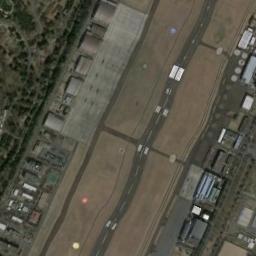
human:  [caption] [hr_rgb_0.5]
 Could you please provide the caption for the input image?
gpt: There is an airport surrounded by many houses and trees .

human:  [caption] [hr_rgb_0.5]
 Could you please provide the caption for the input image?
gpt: An airport with some runways and an open area in the vacant lot and some buildings beside .

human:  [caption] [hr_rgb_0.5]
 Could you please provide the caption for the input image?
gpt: The airport is divided into two triangular areas by several runways .

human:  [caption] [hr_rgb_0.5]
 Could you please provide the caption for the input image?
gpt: A manifold airport with many runways and buildings is surrounded by a residential area .

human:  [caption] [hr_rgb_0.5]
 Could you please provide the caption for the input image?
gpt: There are many buildings of different sizes and shapes at the airport .